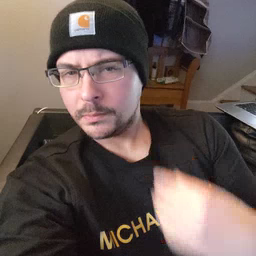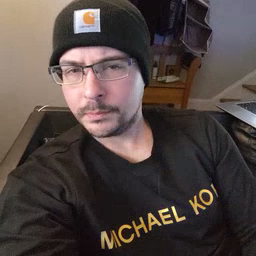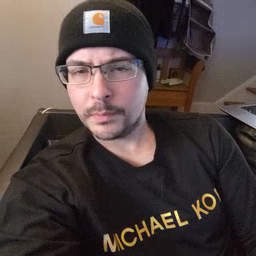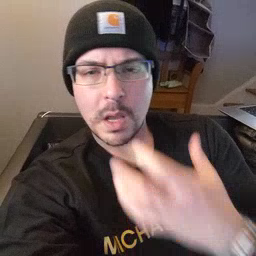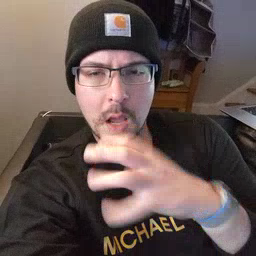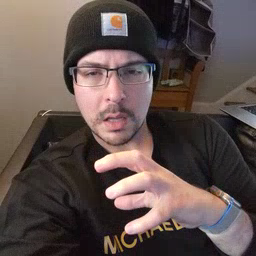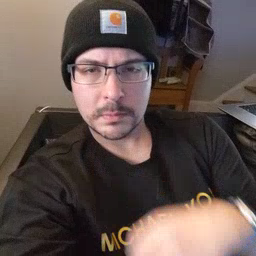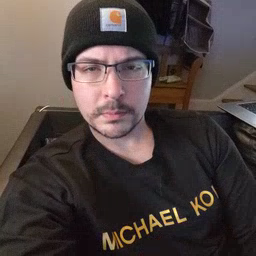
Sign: hot